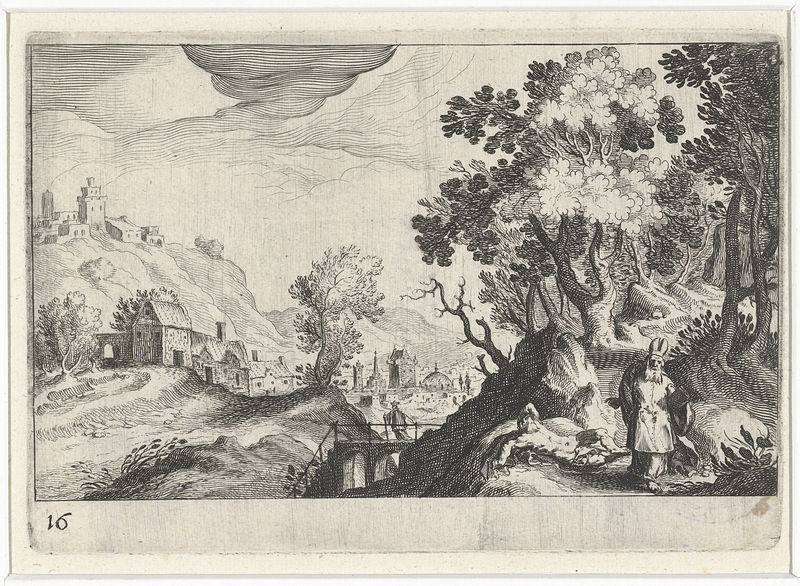
Titel: Heuvellandschap met de Barmhartige Samaritaan
Künstler: Simon Frisius
Standort: Amsterdam
Institution: Rijksmuseum
Schlagwörter: akt, baum, berg, himmel, wasser, wolken, landschaft, stadt, fenster, schwarz, weiss, zeichnung, dach, gras, haus, weg, wiese, mensch, tot, brücke, kirche, pflanzen, tal, wald, liegen, fels, dorf, kuppel, geländer, wanderer, eiche, he iliger